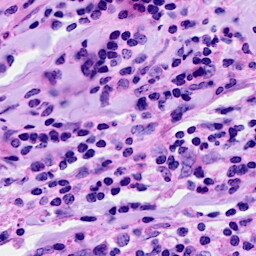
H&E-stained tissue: Breast